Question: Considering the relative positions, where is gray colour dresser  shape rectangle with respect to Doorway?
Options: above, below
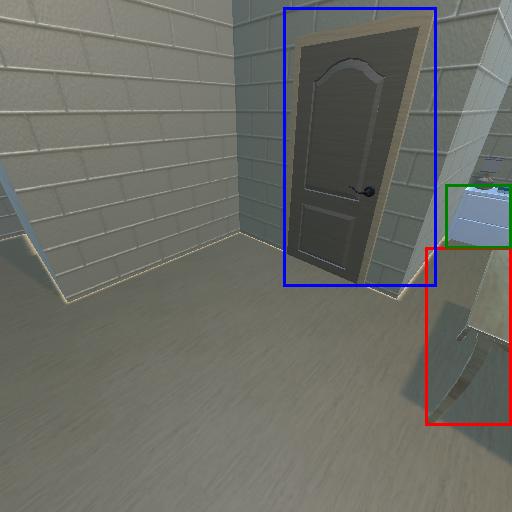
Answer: above